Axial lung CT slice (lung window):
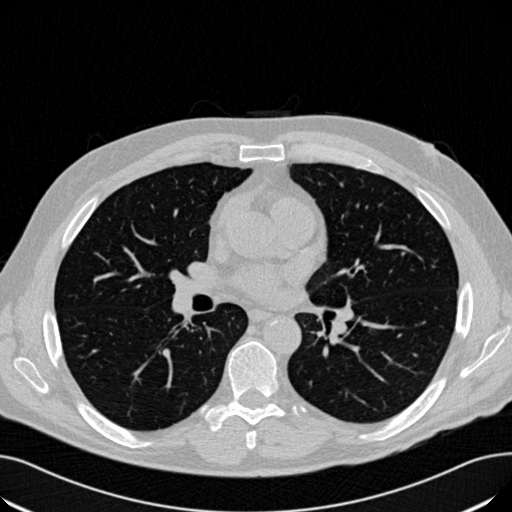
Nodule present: no